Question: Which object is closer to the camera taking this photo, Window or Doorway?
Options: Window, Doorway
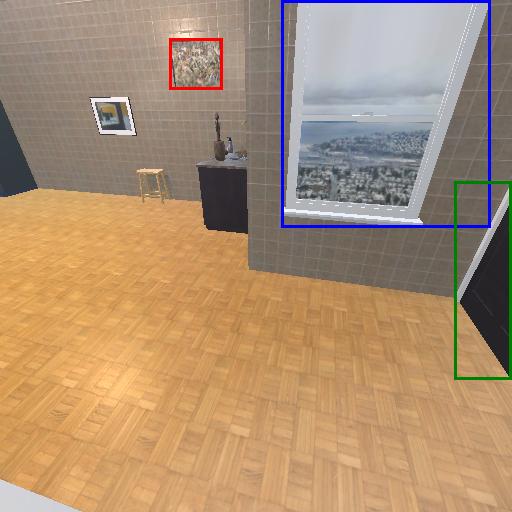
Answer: Window